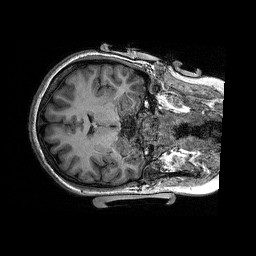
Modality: T1w
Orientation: axial